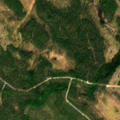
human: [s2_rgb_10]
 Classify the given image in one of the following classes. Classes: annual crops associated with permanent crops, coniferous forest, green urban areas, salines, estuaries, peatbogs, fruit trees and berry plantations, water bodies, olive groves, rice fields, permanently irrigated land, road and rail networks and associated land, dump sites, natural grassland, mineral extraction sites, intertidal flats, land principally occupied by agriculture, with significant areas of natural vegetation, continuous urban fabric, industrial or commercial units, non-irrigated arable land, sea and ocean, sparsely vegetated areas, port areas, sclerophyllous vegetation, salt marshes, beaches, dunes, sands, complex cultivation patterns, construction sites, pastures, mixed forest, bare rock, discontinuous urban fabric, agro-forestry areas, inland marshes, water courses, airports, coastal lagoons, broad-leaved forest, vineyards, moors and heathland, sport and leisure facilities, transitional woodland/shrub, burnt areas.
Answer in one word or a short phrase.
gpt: coniferous forest, mixed forest, transitional woodland/shrub